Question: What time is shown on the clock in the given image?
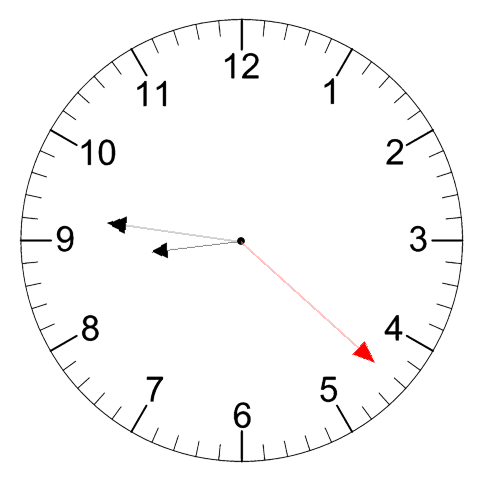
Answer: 08:46:22